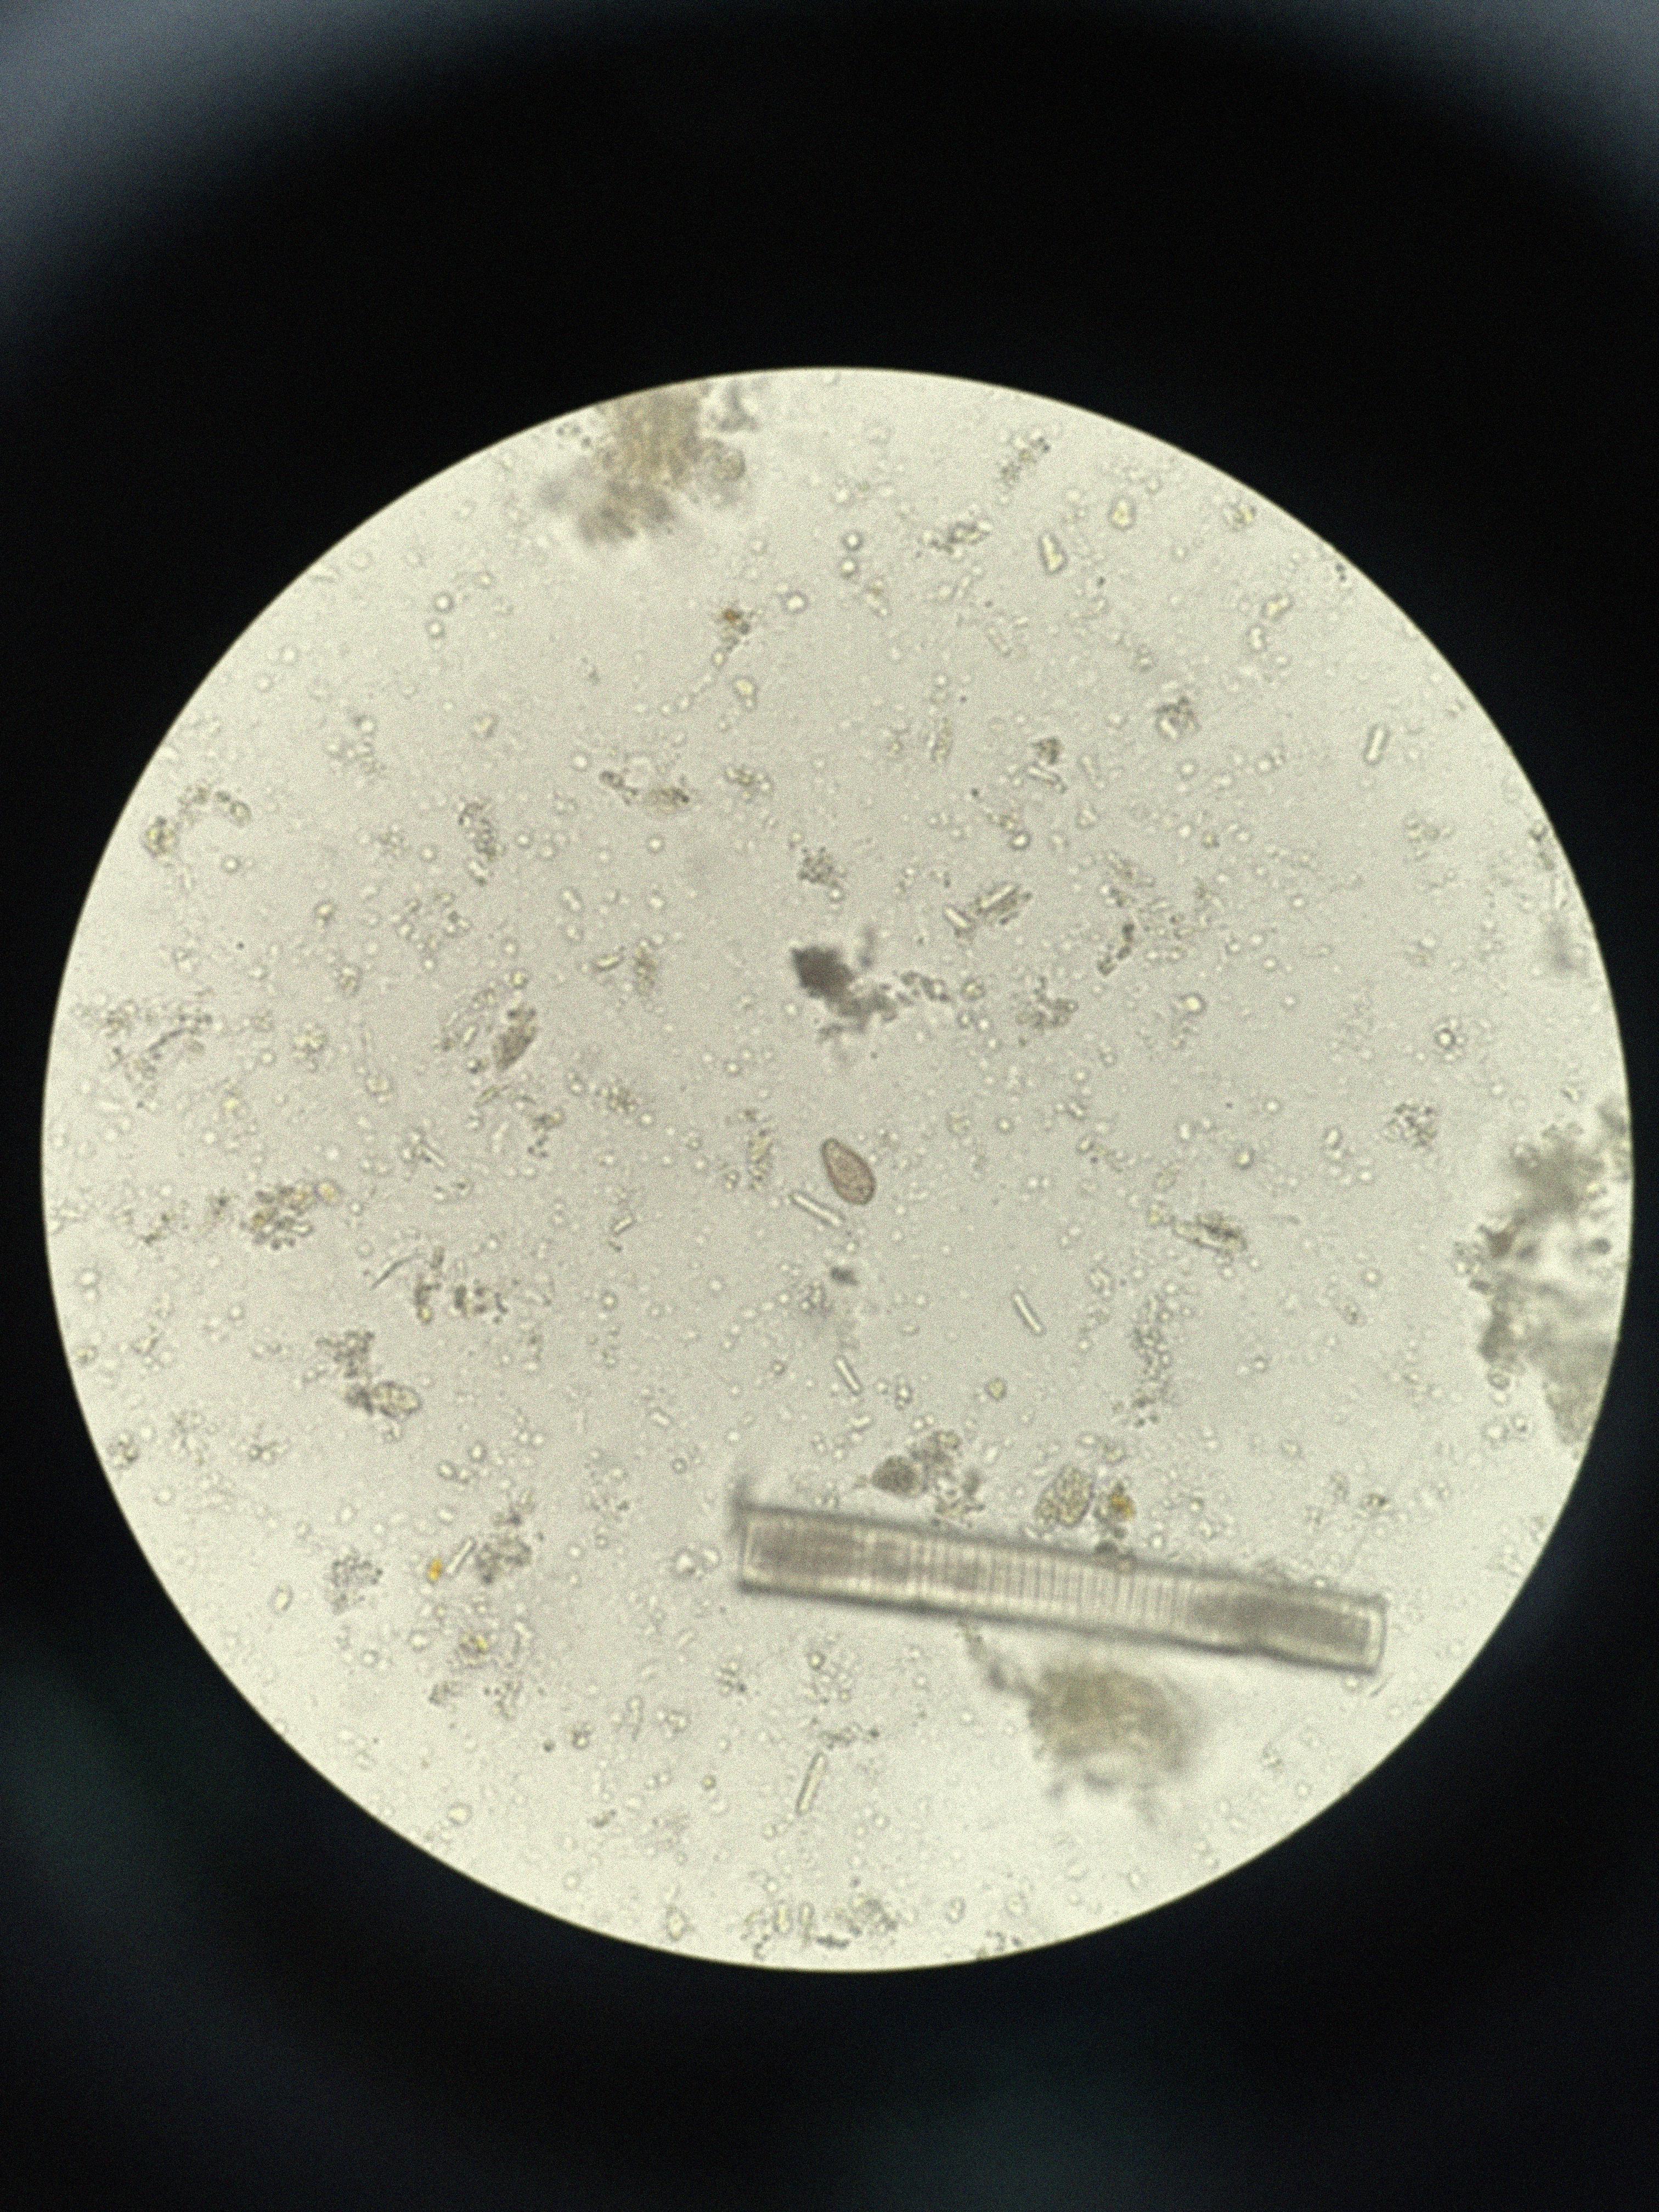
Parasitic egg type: Opisthorchis viverrine